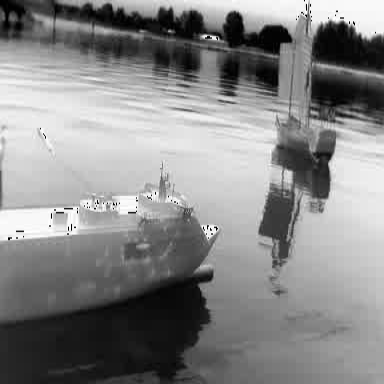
There are two objects shown in the infrared image, including a container_ship, and a sailboat.